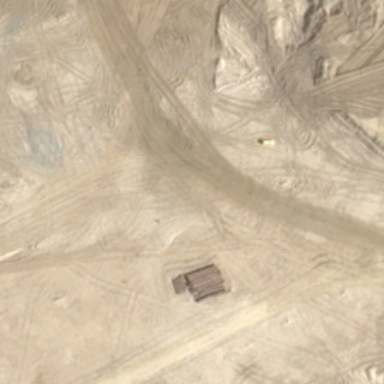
The bareland is on the side of the land .